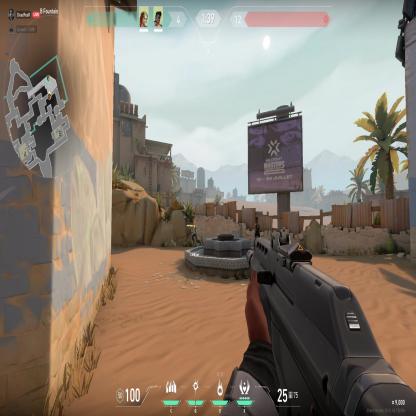
Label: teammate